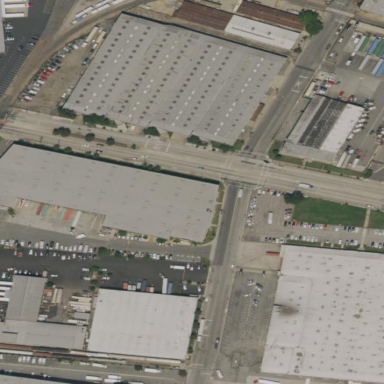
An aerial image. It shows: Warehouse.